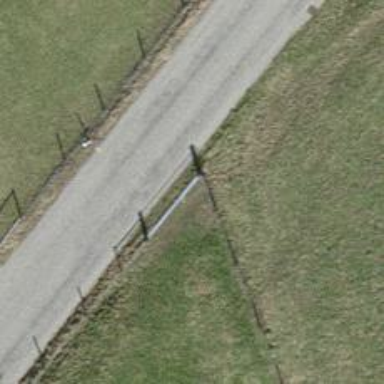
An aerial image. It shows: Fence is in the image.